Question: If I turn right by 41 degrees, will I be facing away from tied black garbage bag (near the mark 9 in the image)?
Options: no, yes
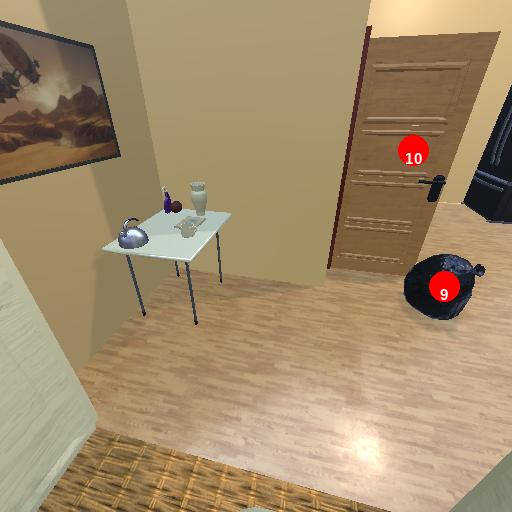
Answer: no